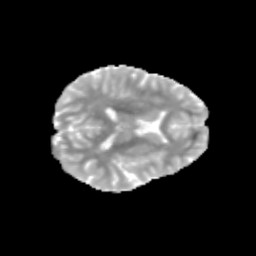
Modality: MD
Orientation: axial
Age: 11
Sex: female
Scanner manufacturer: siemens
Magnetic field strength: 3 T
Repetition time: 3.8 s
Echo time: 0.07 s